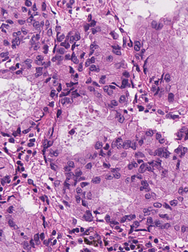
Tumor epithelial tissue: yes
Tumor-associated stroma tissue: yes
Normal tissue: no